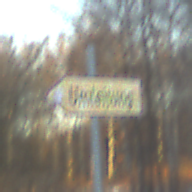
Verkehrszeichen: UmleitungswegweiserLinksweisend
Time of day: SunriseSunset
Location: Outdoor (Nature)
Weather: Clear
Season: Winter
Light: Natural